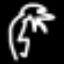
Label: palm tree